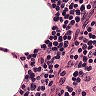
Metastatic tissue present: no